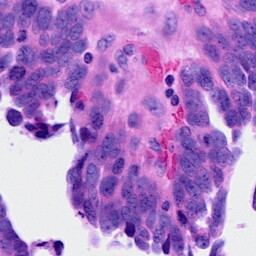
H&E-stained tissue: Ovarian